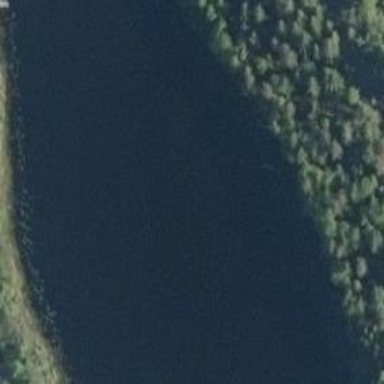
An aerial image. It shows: Peaceful pond surrounded by nature.